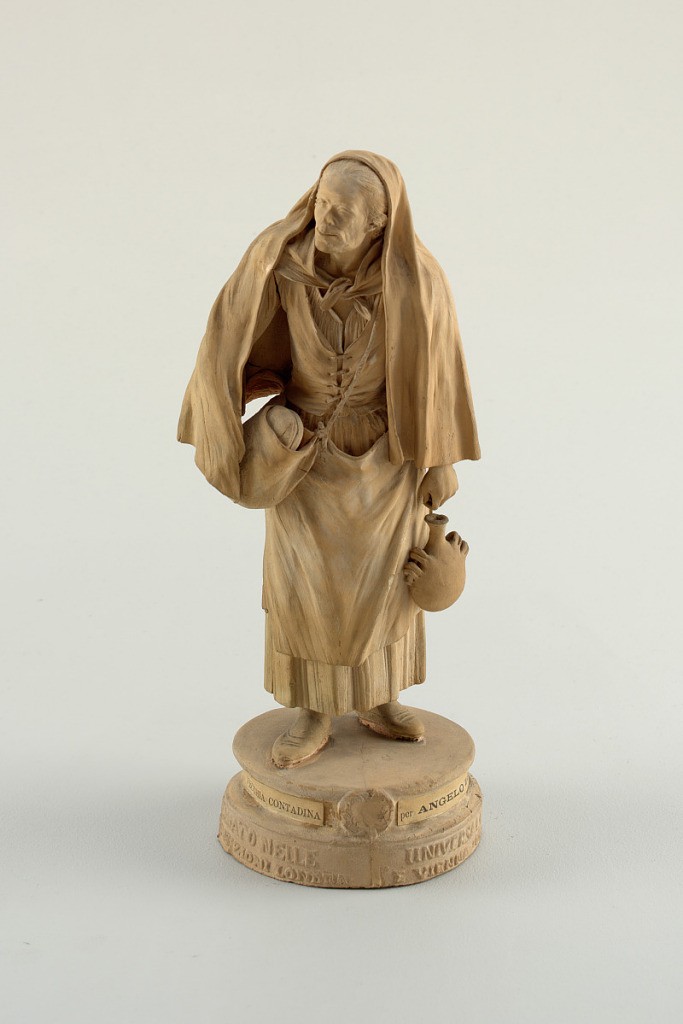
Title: Vecchia Contadina (Old Farm Woman)
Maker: Angelo Leone
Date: after 1873
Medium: Terracotta
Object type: Figure
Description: A stooped older woman with a cloth across her head and shoulders. Her bodice is loosely tied. She carried a jug in one hand and wears a simple bag across her body, over an apron.